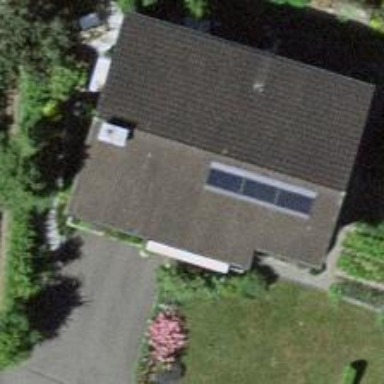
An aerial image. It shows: Solar photovoltaic panel generator.